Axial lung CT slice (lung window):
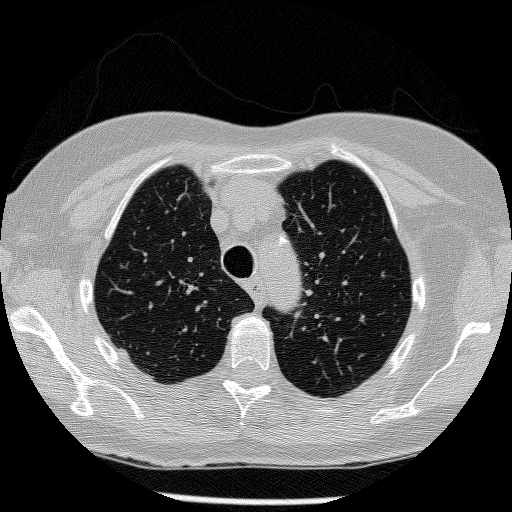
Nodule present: no